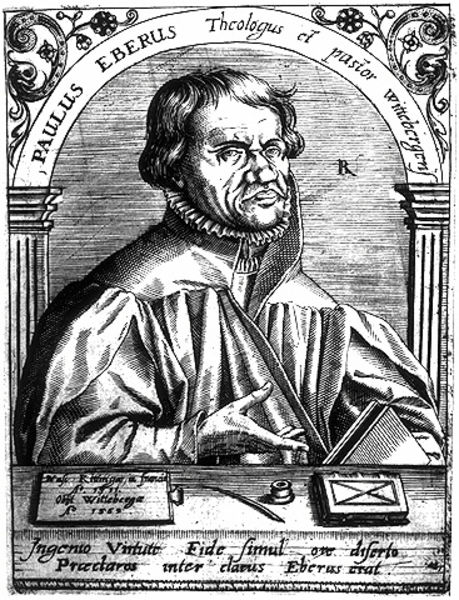
Titel: Bildnis des Paul Eber
Künstler: Matthaeus (d.Ä.) Becker
Institution: (Seriendruck)
Schlagwörter: feder, hand, mann, umhang, weiß, grob, blumen, grau, haar, mund, nase, pfeiler, schwarz, säulen, tisch, ornament, alt, hemd, bibel, falten, gesicht, kragen, halskrause, herr, portrait, porträt, signatur, brüstung, haare, halbfigur, mantel, stoff, renaissance, ranken, holzschnitt, schrift, bücher, bogen, grafik, graphik, rundbogen, tafel, inschrift, rüschen, buch, paul, druck, schwarzweiss, monogramm, radierung, stich, text, beschriftung, tinte, kapitell, halbportrait, brief, blattwerk, pastor, luther, tintenfass, griffel, kupferstich, beschreibung, latein, stick, evangelisch, martin, katholisch, knollig, schaube, theologe, paulus, hare, wittenberg, schreibzeug, theologie, knollennase, theologus, eberus, mann paulus